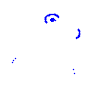
Particle: kaon